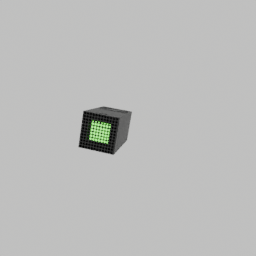
Label: electronics